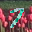
Label: 7